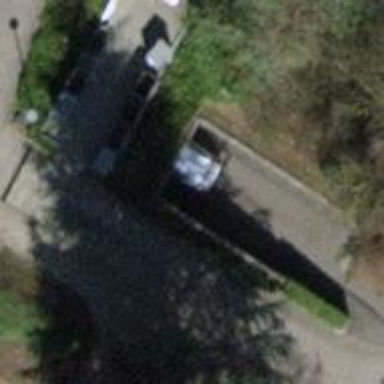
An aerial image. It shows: Parking area.